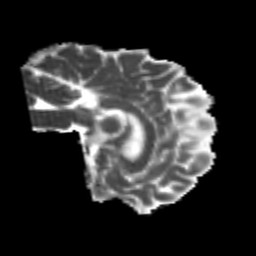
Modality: MD
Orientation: sagittal
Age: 24
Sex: male
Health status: healthy
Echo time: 0.074 s